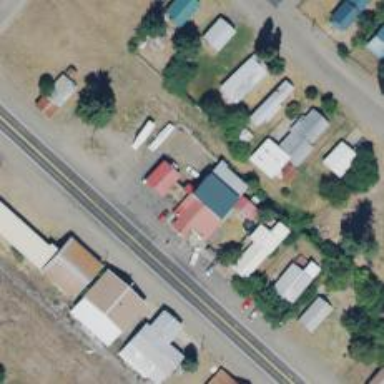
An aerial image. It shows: Convenience shop.